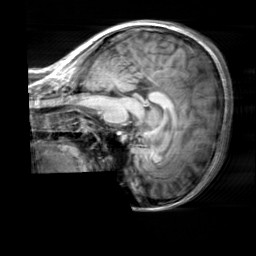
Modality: T1w
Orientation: sagittal
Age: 24
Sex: female
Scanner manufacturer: siemens
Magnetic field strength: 3 T
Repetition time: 2.3 s
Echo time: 0.00303 s